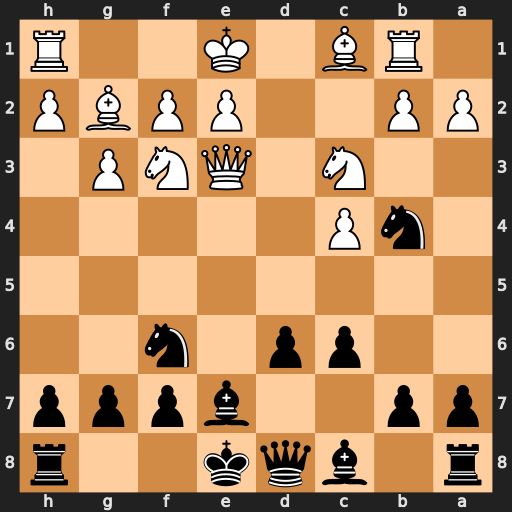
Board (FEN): r1bqk2r/pp2bppp/2pp1n2/8/1nP5/2N1QNP1/PP2PPBP/1RB1K2R
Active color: b
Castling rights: Kkq
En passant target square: -
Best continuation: Nc2+ Kf1 Nxe3+